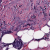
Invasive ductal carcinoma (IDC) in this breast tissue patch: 1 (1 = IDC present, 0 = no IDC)